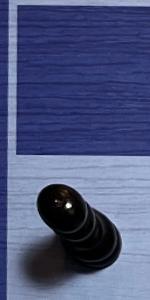
Label: Pawn_Black